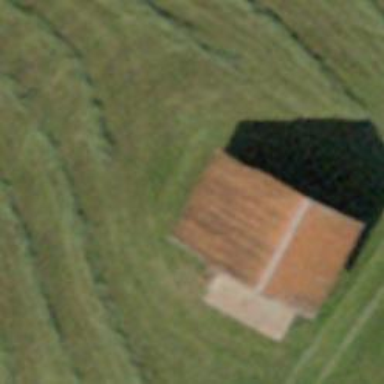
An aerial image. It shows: Rural barn.